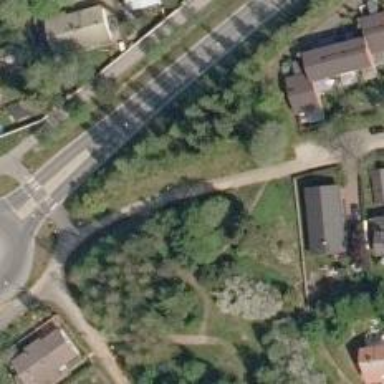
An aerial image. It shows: Asphalt cycleway.